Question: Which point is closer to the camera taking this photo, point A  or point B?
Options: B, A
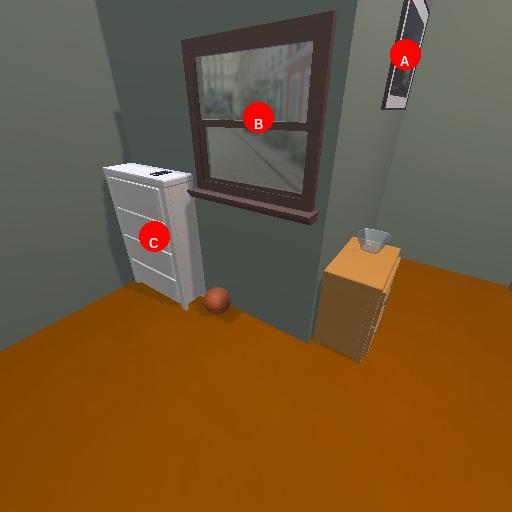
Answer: B